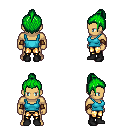
a pixel art fantasy rpg character, male body template, human, tanned skin, teal pirate shirt, gold greaves, green short topknot hairstyle, leather bracers, black shoes, four views (front, back, left, right), 2x2 character sprite sheet, small pixel art, hard edges, no anti-aliasing